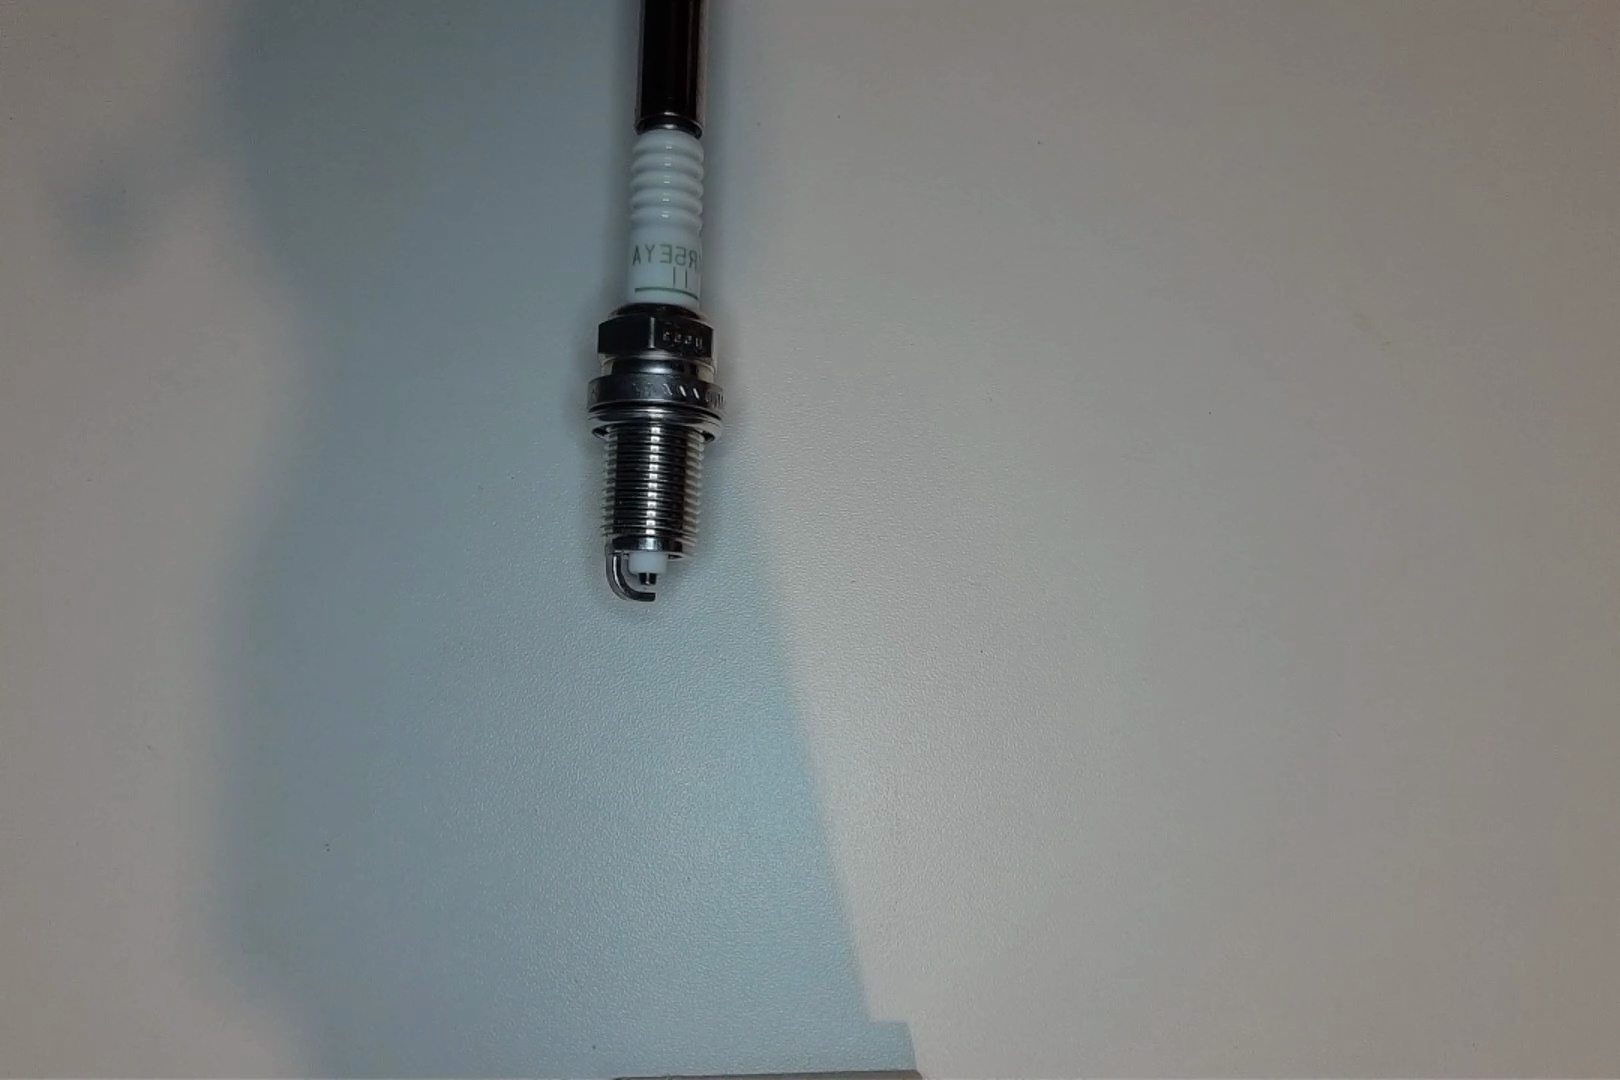
Label: normal